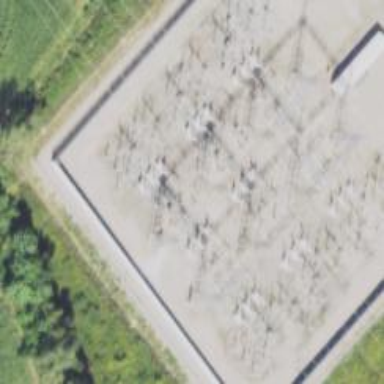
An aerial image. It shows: Switch for power supply.